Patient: sex M, age 31
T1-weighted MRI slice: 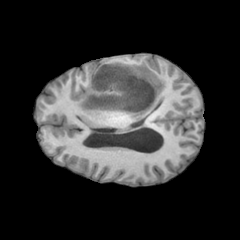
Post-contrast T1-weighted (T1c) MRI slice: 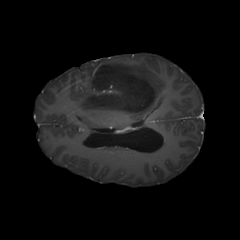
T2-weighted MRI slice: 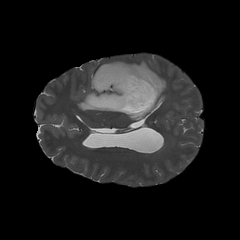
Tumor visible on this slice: yes
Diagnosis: Astrocytoma, IDH-mutant
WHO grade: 3